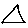
Label: triangle